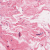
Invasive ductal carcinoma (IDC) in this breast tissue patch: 0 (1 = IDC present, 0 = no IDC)